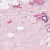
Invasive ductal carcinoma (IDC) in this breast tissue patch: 0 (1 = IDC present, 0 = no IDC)